Field crop: maize
Growth stage: 2
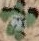
Species: chenopodium